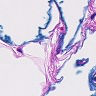
Metastatic tissue present: no